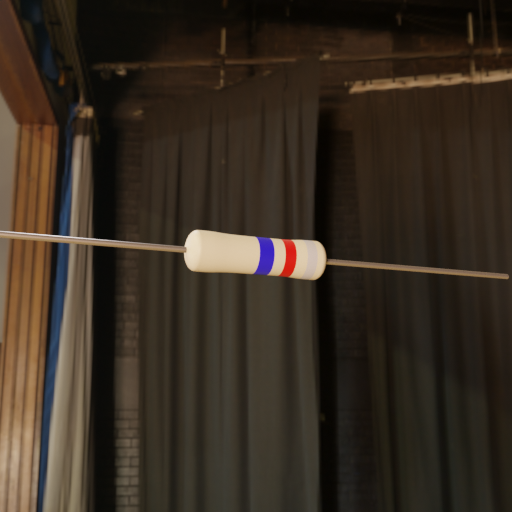
Resistor colour bands (in order): blue, red, silver